Question: In every app I see the status bar colour is same as navigation bar item but in Main.Storyboard I add Navigation bar and webview and a Tab bar in the bottom. I thought the status bar will change the colour it self but it doesn't do that. Look at the screenshots:

So how do I do it? I will be really thankful for that.
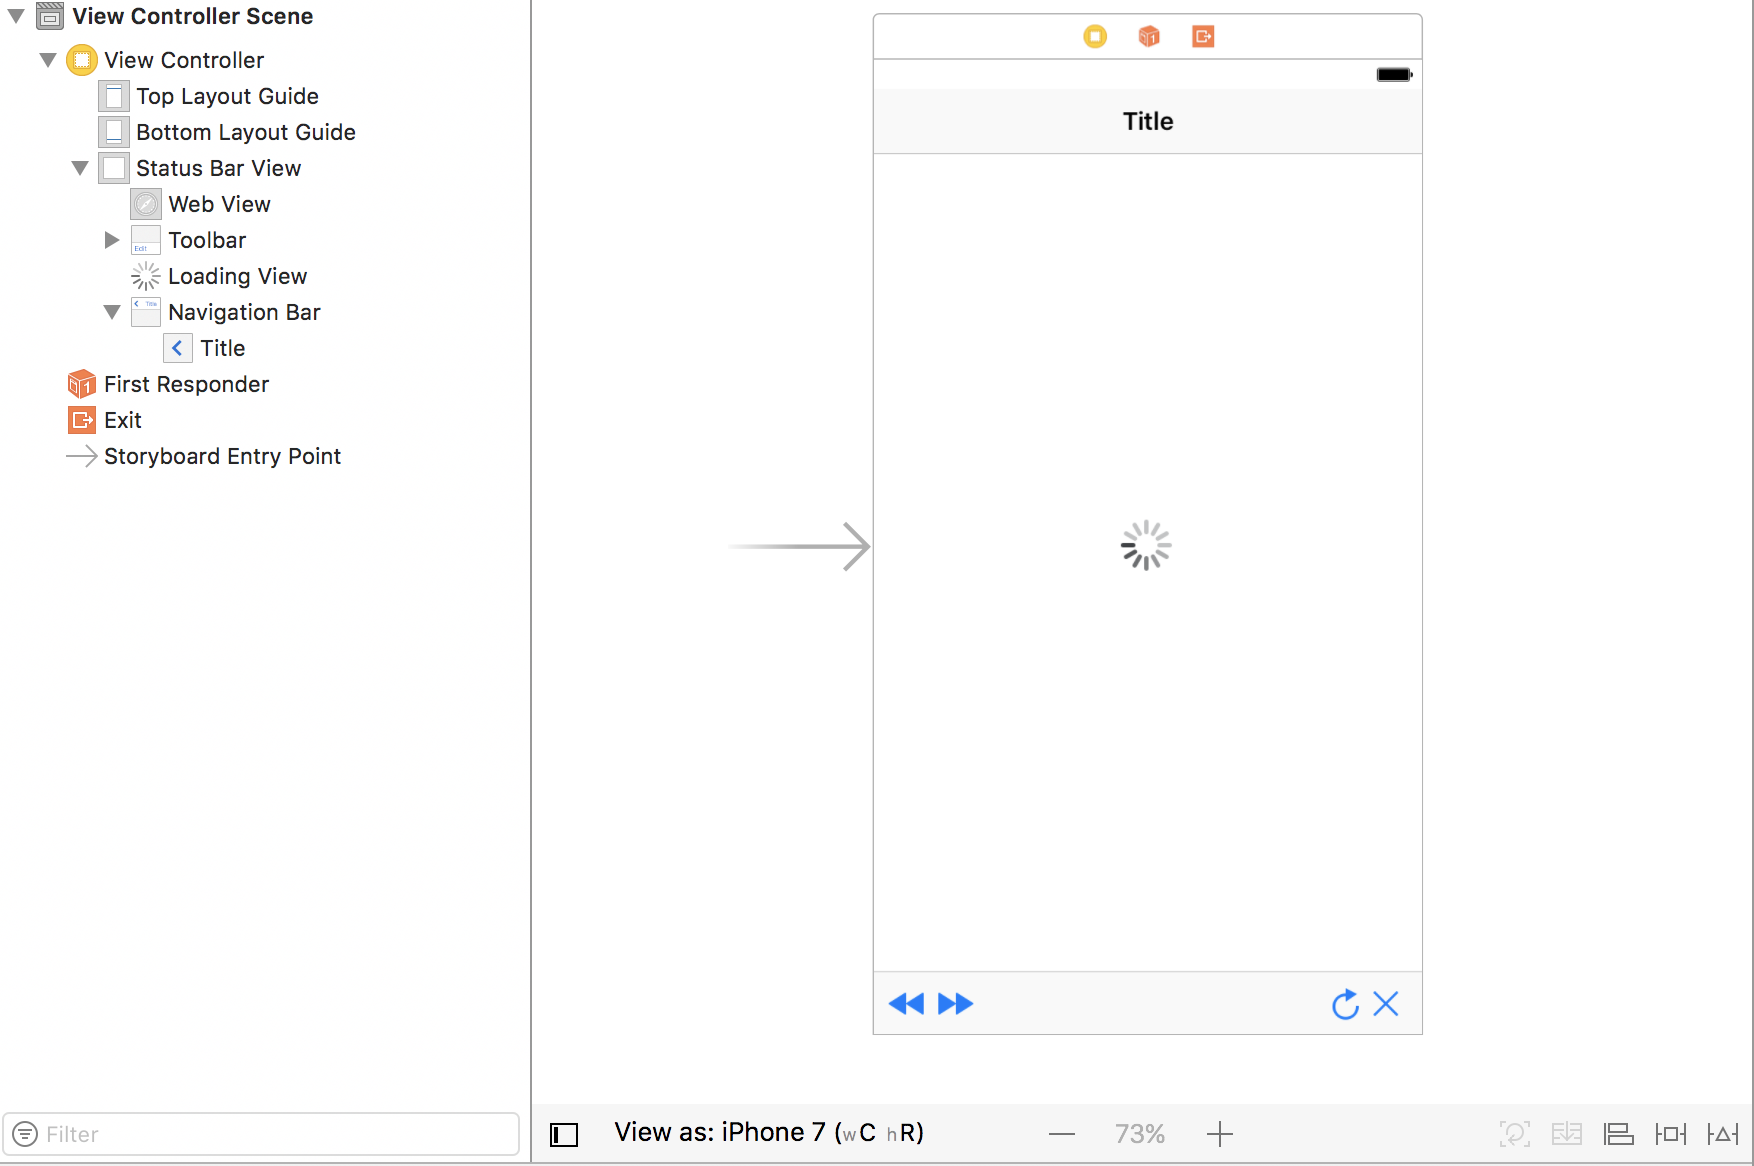
Answer: You have added 'NavigationBar' from the controls to your 'ViewController' ie the reason it is looking like this.
To solve the problem remove that 'NaviagtionBar' from your controller and embed the 'NavigationController' to embed to 'NavigationController' follow this steps.
1. Select Your ViewController.
2. Go to the "Editor" menu and select "Embed in" inside that select "Navigation Controller". So it should like Editor->Embed In->Navigation Controller.
To change the color and title pragmatically add below code in 'viewDidLoad'.
'''
navigationController.navigationBar.barTintColor = [UIColor redColor];//Set your color
//To set title
self.navigationItem.title = @"YourTitle";
'''